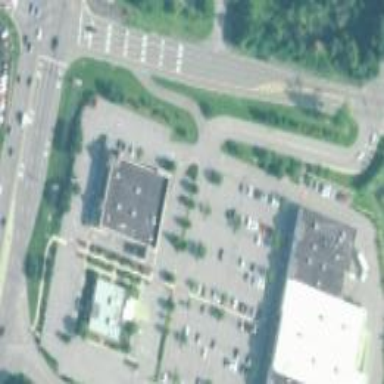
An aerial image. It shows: Parking area.